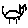
Label: cat